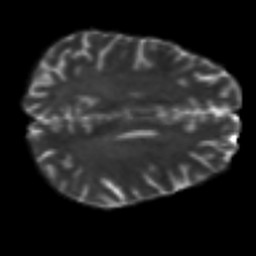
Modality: T2w
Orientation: axial
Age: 28
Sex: male
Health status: healthy
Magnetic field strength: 3 T
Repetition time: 7 s
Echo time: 0.0926 s